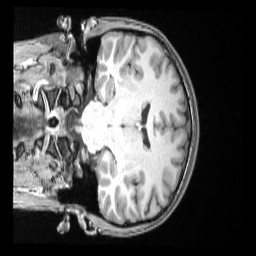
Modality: T1w
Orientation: coronal
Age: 23
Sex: male
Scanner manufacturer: siemens
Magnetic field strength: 3 T
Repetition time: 2 s
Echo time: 0.00339 s